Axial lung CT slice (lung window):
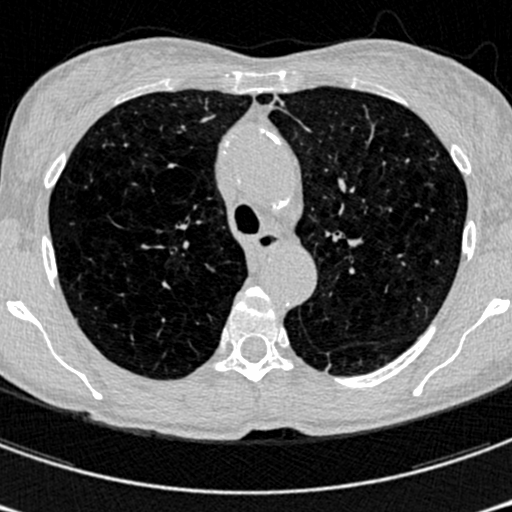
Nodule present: no